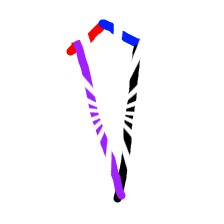
Shape: kite